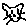
Label: cat